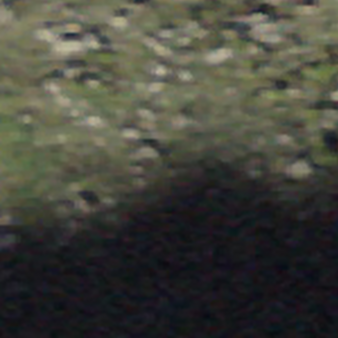
Label: other